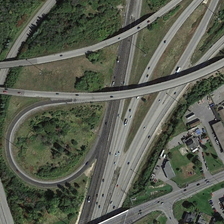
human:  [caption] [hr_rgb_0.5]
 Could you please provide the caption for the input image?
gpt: there is a house with grey roof next to the overpass .

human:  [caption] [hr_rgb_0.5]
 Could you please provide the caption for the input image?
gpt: many trees were planted around the overpass .

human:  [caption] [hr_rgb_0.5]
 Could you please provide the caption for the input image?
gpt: there is a house with grey roof next to the overpass .

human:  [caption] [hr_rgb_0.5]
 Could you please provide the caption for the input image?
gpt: many trees were planted around the overpass .

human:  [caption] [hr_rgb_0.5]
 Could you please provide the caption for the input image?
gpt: there is a house with grey roof next to the overpass .